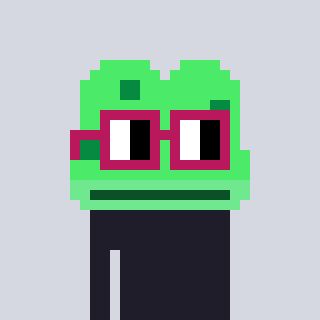
a pixel art character with square dark red glasses, a frog-shaped head and a grayscale-colored body on a cool background